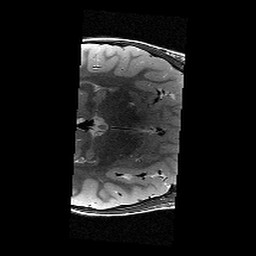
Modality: T2w
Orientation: axial
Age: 9
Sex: male
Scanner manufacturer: siemens
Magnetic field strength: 3 T
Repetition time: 9.23 s
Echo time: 0.067 s